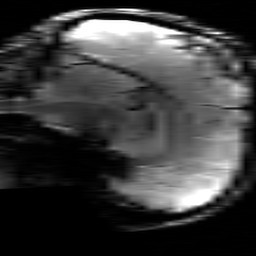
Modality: T2starw
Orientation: sagittal
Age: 26
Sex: male
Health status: healthy
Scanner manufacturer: siemens
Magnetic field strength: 3 T
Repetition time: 0.7 s
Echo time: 0.02 s